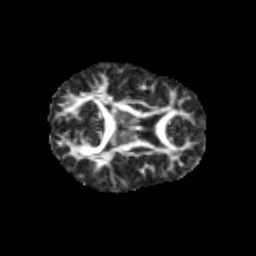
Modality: FA
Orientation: axial
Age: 10
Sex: female
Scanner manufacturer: siemens
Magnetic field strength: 3 T
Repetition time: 3.8 s
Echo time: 0.07 s